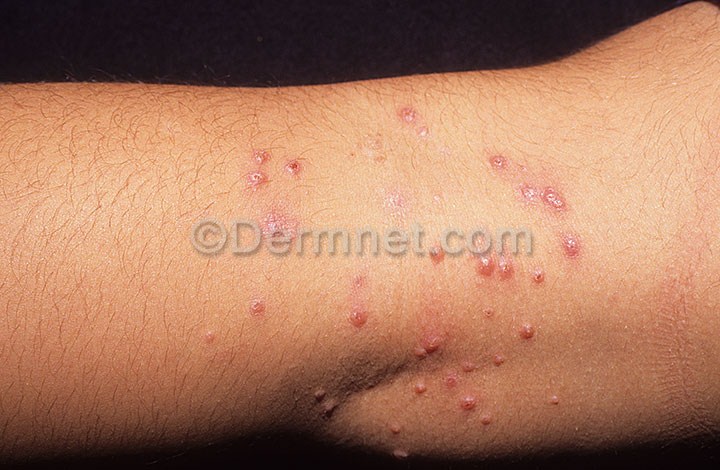
Disease: Herpes HPV and other STDs Photos